Question: I set progress dialog main activity, I set the custom_dialog.xml layout on the progress dialog (use custom progress dialog), you show from the picture there is top and bottom area show from main activity, I would the layout or the progress dialog show on all the page or screen like splash activity

custom_dialog.xml ::
'''
<?xml version="1.0" encoding="utf-8"?>
<RelativeLayout xmlns:android="http://schemas.android.com/apk/res/android"
android:layout_width="match_parent"
android:layout_height="match_parent"
android:background="@drawable/icon" >
<ProgressBar
android:id="@+id/progressBar"
android:layout_width="fill_parent"
android:layout_height="wrap_content"
android:layout_gravity="center_horizontal"/>
</RelativeLayout>
'''
How to solve it by xml or java code?
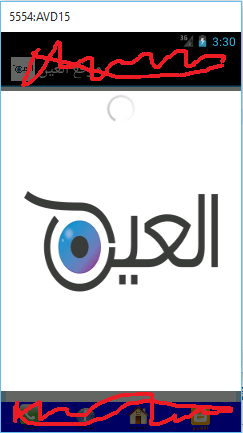
Answer: Try this
'''
<?xml version="1.0" encoding="utf-8"?>
<RelativeLayout xmlns:android="http://schemas.android.com/apk/res/android"
android:layout_width="match_parent"
android:layout_height="match_parent"
>
<ImageView
android:layout_width="match_parent"
android:layout_height="match_parent"
androud:scaleType="fitXY"
android:background="@drawable/icon"
/>
<ProgressBar
android:id="@+id/progressBar"
android:layout_width="fill_parent"
android:layout_height="wrap_content"
android:layout_gravity="center_horizontal"/>
</RelativeLayout>
'''